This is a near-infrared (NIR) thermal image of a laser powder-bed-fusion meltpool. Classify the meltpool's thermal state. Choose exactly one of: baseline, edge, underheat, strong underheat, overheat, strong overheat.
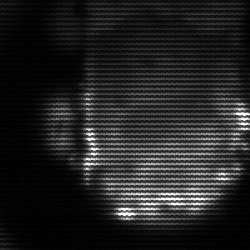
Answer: baseline